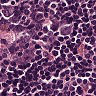
Metastatic tissue present: no